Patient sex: M
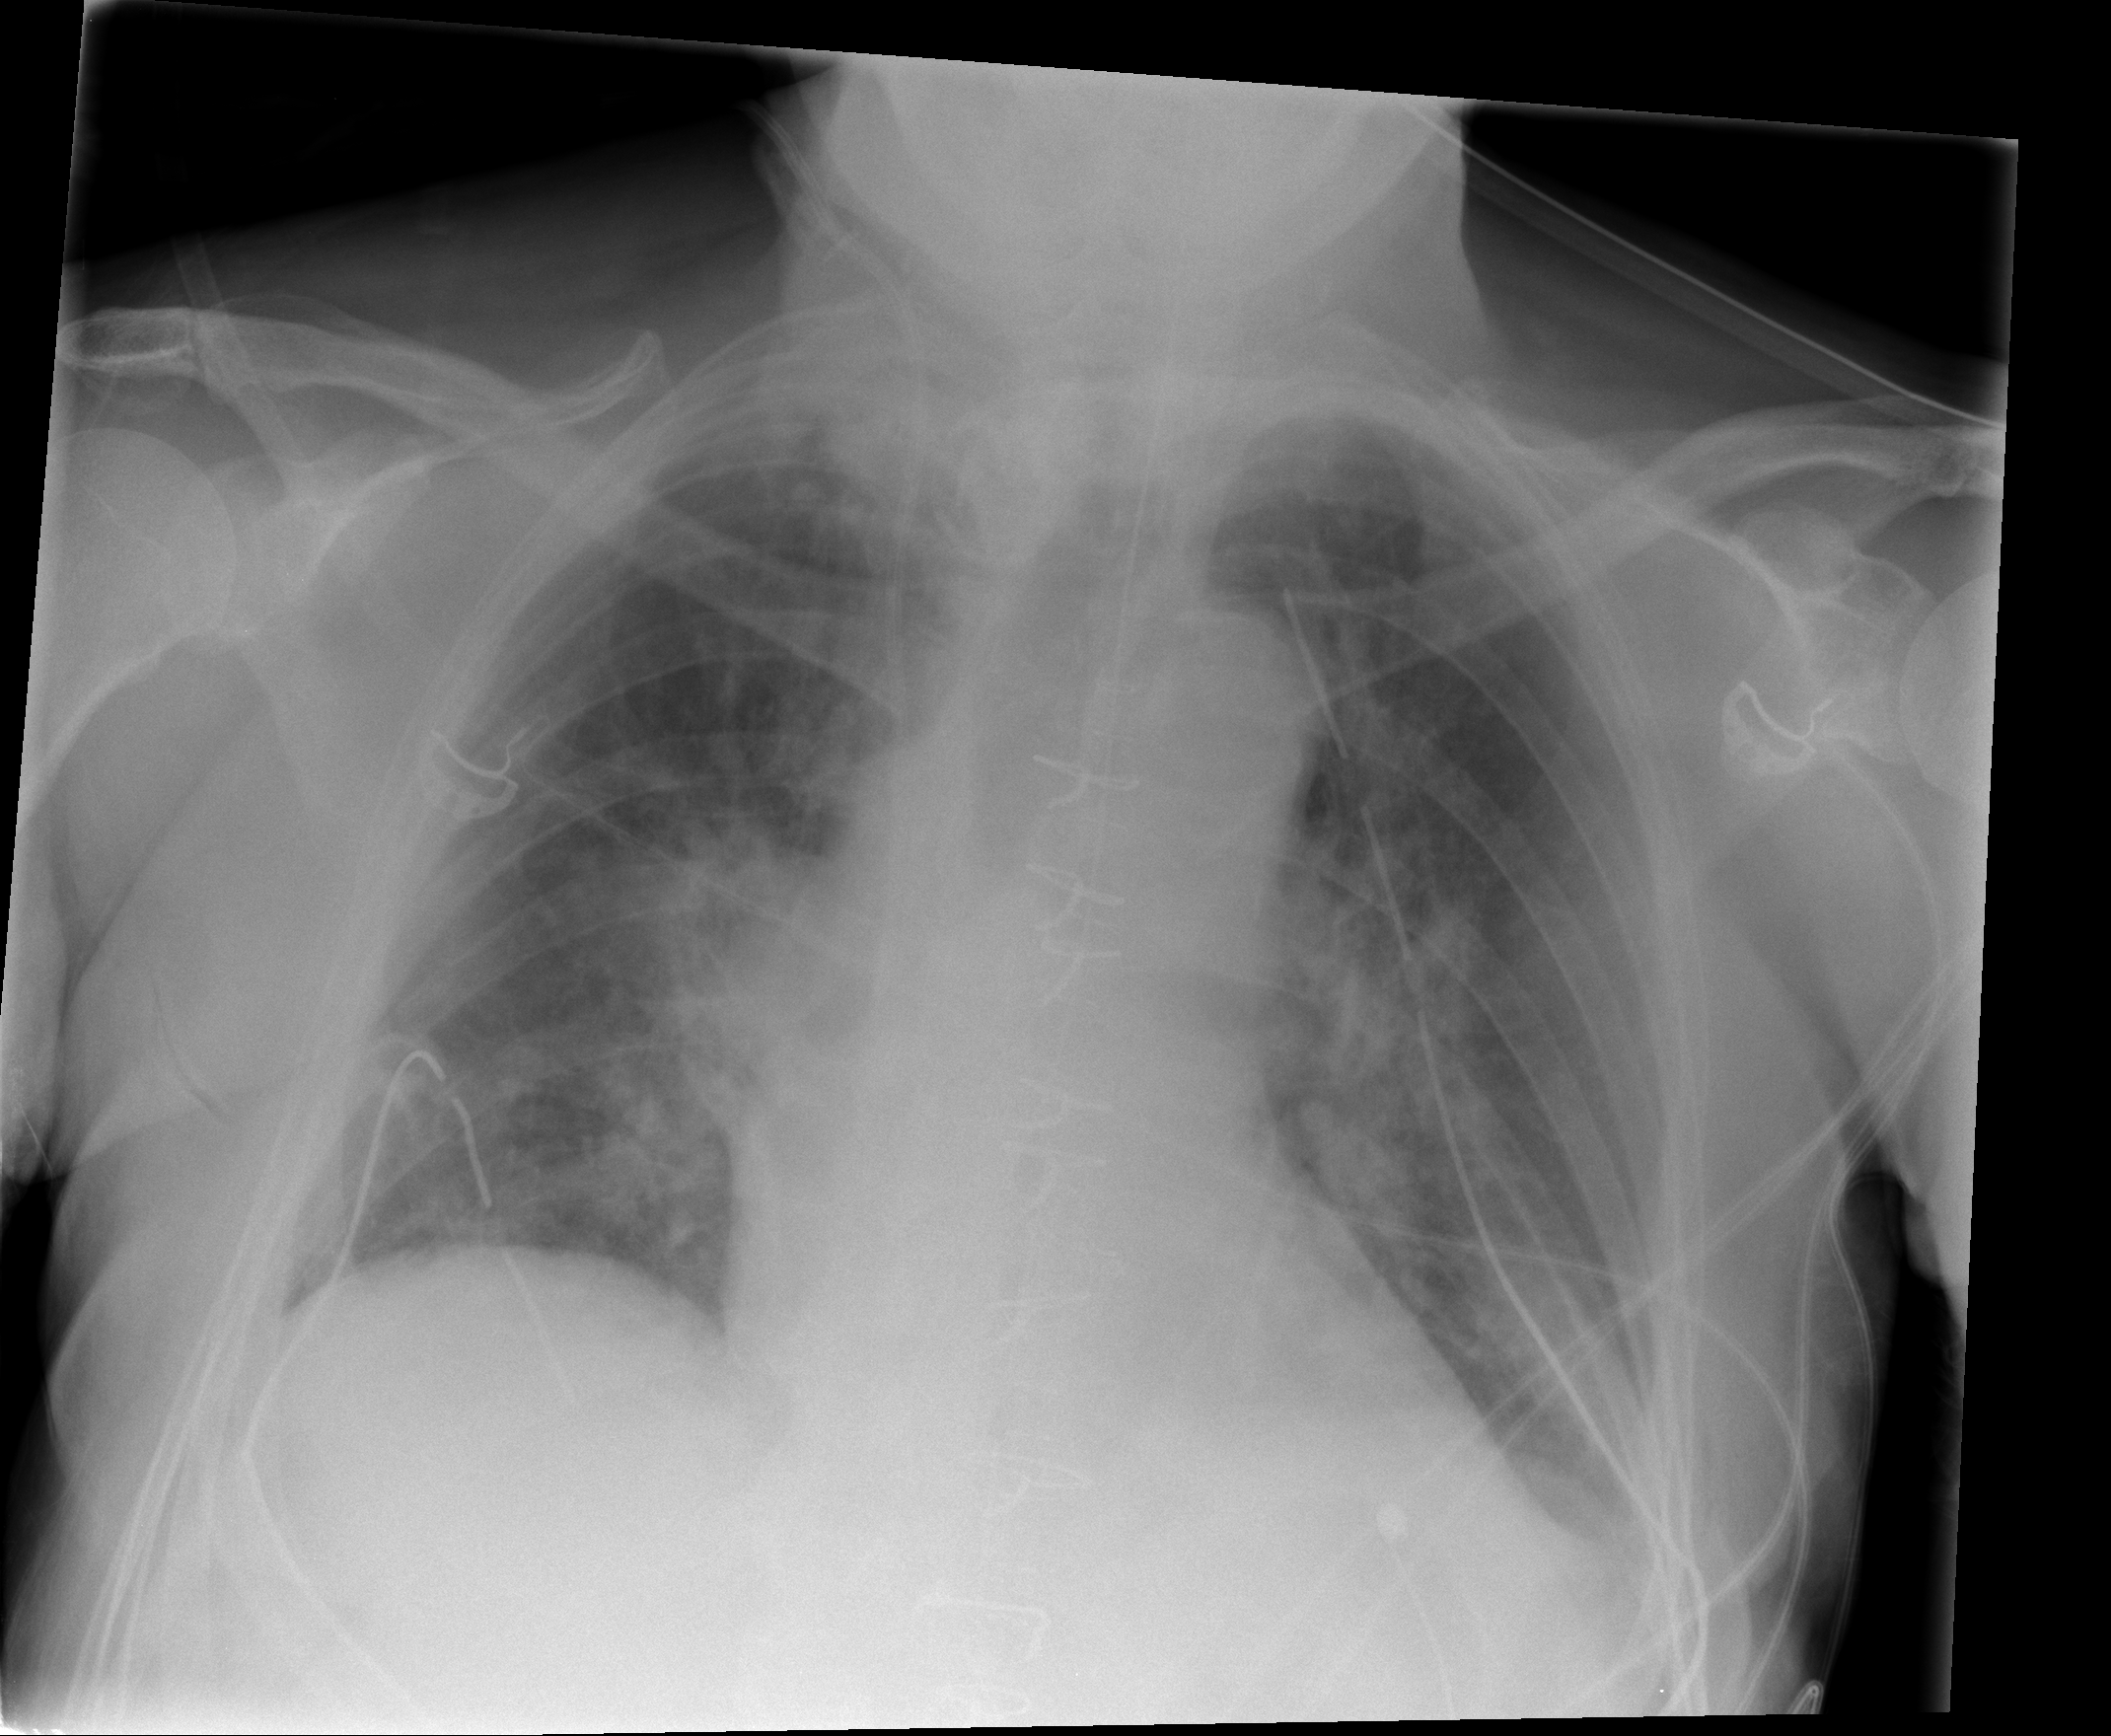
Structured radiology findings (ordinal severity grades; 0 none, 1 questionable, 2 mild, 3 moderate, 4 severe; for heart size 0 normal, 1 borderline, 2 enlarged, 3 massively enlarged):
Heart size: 0
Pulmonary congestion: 3
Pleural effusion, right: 0
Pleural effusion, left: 0
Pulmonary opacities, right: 2
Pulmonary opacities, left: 2
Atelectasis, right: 0
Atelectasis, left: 0